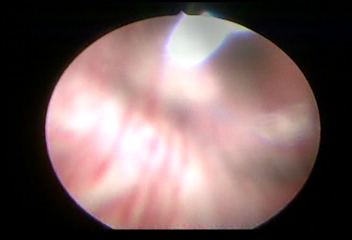
Modality: WLC
Class: Normal mucosa
Bladder cancer association: No